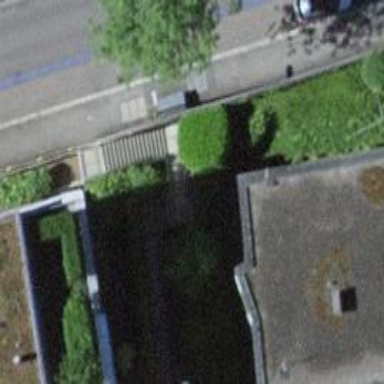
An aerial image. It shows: Concrete steps.